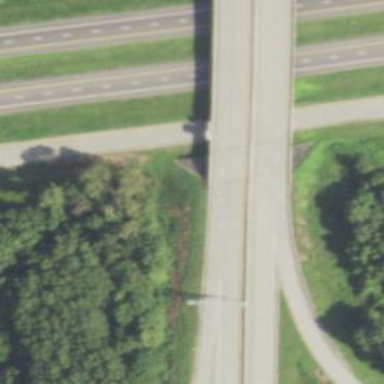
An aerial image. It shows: Beam-structured motorway bridge with asphalt surface.